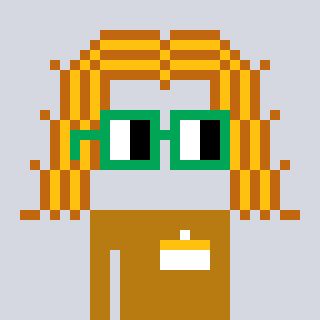
a pixel art character with square green glasses, a hair-shaped head and a gold-colored body on a cool background